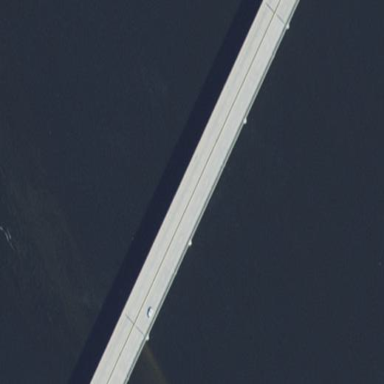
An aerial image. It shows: Man-made bridge.